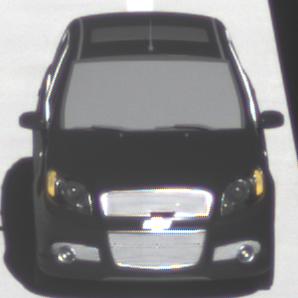
Make: Chevrolet
Model: Aveo 1.2
Detailed model: Aveo
Model produced from: 2008/06
Model produced until: 2011/01
Doors: 3
Color: black
Road condition: dry road
Daytime: midday
Contrast: high contrast